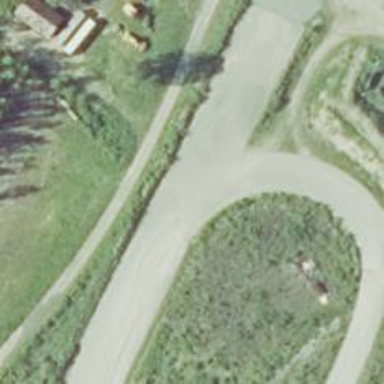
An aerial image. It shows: Raceway road.